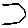
Label: hexagon